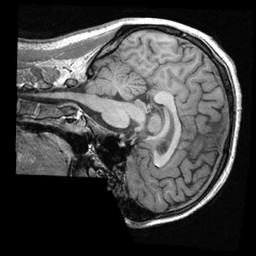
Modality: T1w
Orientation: sagittal
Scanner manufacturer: ge
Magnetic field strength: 3 T
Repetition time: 0.007064 s
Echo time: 0.002612 s